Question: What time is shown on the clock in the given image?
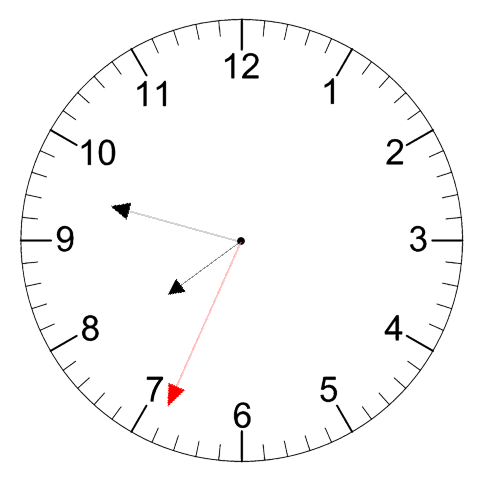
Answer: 07:47:34